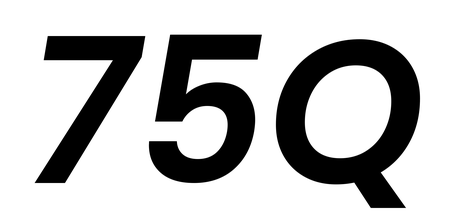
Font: Poppins-SemiBoldItalic